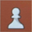
Piece: wP